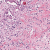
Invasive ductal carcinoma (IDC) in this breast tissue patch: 0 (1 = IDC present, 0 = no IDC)